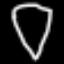
Label: diamond